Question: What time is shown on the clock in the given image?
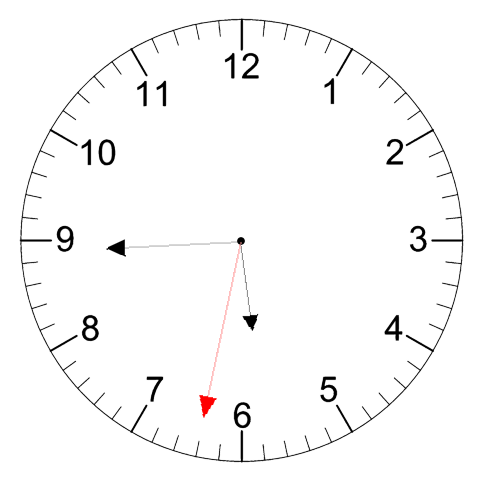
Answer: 05:44:32